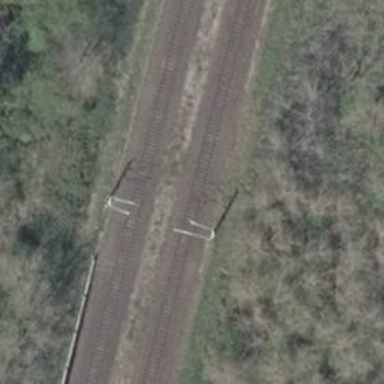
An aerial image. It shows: Railway milestone with catenary mast.